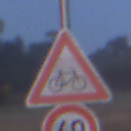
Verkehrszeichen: RadverkehrLinks
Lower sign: Geschwindigkeit60
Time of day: SunriseSunset
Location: Outdoor (Nature)
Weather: Clear
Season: NotSpecified
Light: Natural